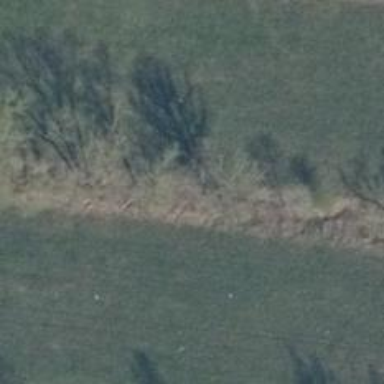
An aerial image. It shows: Row of trees in natural setting.